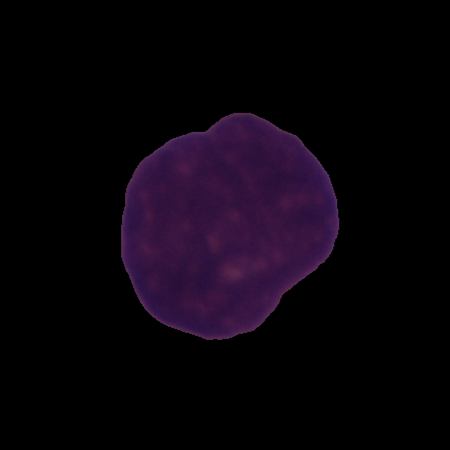
Label: cancer